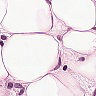
Metastatic tissue present: yes